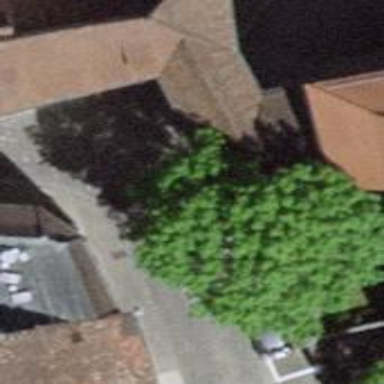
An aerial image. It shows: Living street with sett surface.